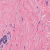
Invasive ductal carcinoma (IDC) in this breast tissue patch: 0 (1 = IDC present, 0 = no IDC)